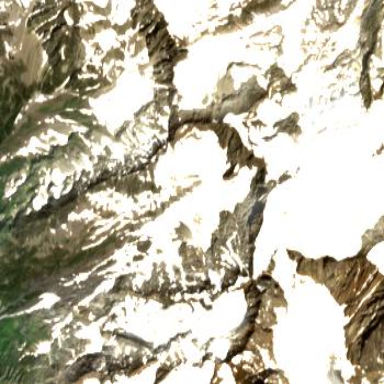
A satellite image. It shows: Stunning view of glacier.